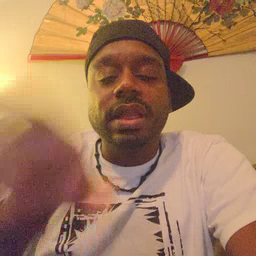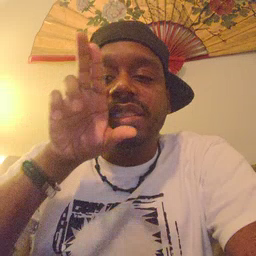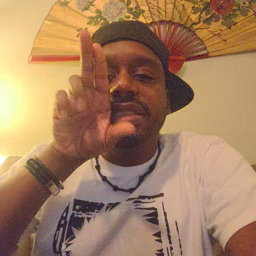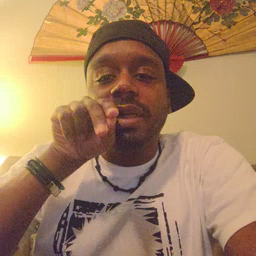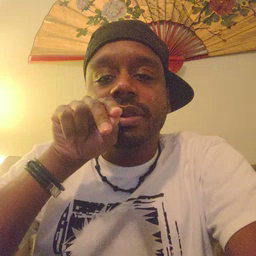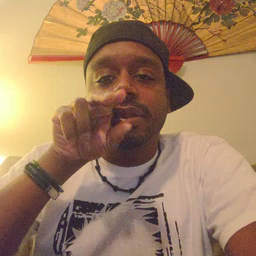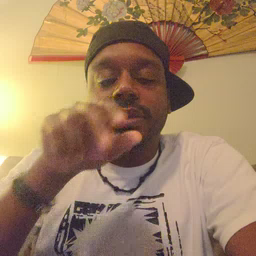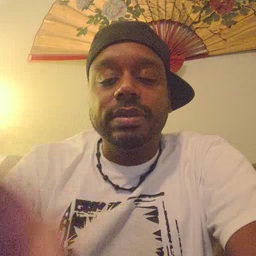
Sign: duck